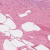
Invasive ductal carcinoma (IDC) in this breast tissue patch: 0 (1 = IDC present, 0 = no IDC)